Field crop: tomato
Growth stage: 2
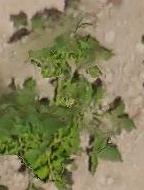
Species: tomato